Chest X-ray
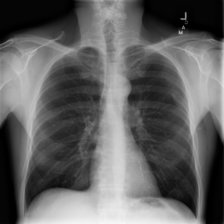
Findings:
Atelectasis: negative
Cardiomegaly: negative
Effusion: negative
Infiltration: negative
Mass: negative
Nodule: negative
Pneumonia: negative
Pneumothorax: negative
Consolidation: negative
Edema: negative
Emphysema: negative
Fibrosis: negative
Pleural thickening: negative
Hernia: negative